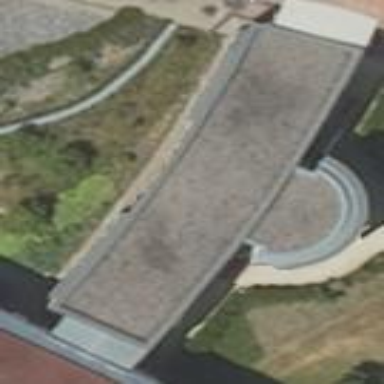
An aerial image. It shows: Hospital building with flat roof.